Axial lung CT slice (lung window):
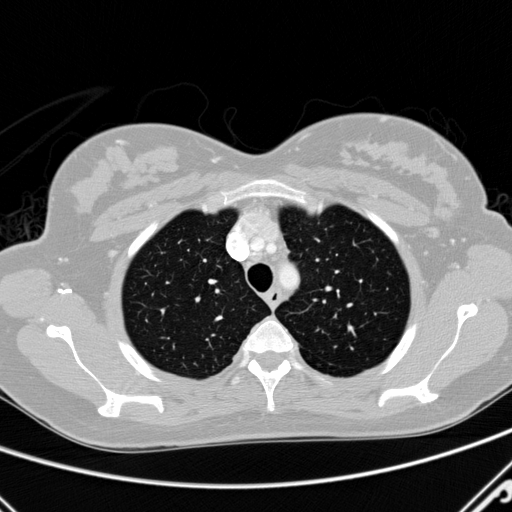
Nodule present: no